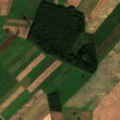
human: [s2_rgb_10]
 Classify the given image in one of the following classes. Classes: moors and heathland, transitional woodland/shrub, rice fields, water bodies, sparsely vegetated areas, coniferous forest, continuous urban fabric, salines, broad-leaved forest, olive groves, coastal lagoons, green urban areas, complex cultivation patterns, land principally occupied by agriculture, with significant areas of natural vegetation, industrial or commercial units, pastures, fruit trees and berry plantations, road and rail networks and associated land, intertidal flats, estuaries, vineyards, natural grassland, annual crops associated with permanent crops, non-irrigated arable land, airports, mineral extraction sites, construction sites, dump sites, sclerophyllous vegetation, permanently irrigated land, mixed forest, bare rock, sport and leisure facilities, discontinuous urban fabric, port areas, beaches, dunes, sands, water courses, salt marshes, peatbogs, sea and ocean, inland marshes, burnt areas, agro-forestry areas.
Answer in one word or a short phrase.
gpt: non-irrigated arable land, complex cultivation patterns, mixed forest